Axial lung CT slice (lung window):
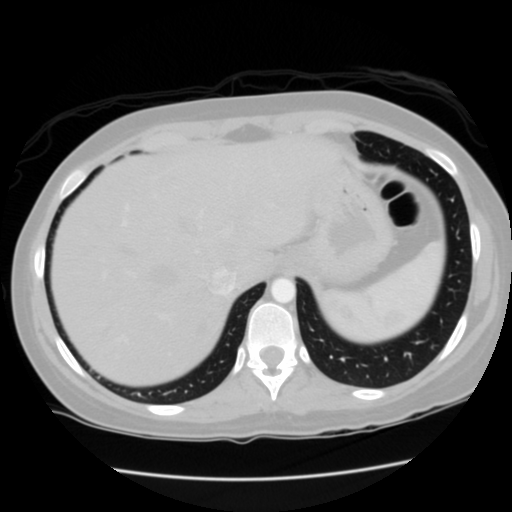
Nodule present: no